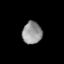
Tissue: lung
Cell type: Epithelial cells
Senescence score: 0.2331
Nuclear area (px): 429
Mean DAPI intensity: 147.34